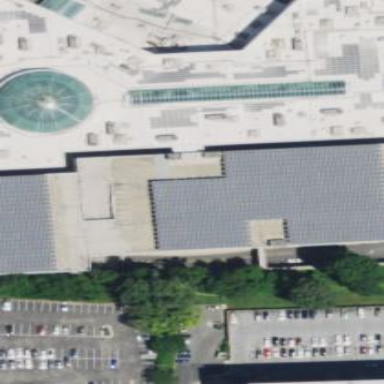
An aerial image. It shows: Solar-powered generator using photovoltaic technology. This small installation generates electricity through solar photovoltaic panels.